Question: Due to a limitation of the Javascript library I'm using, I can't assign an id to a '<div>'. Unfortunately, I don't know how to attach a Tooltip object from Tipped, a Javascript tooltip library, to the element without an id. I don't know if this is possible, but I'm trying to find the object via other means which will hopefully allow me to modify the id.
The element I'm looking for is a button on a toolbar, but it's not an HTML button. It's a '<div>' that has CSS styles and Javascript events assigned to make it look and feel like a button. I know the class name of the parent and I know the id of the grandparent '<div>', but that's as much as I know. Part of the issue is that there doesn't seem to be a good reference for how to iteratively operate on HTML objects once you get a reference to them. I've seen plenty of examples like this:
'''
var x = document.getElementsById("asdf")
'''
but no follow-up code showing how to actually do anything. What's in x? What methods does it have? I know of innerHTML and innerTEXT, but I can't figure out if they apply to x, a child of x, or ???. The Chrome console has helped a little bit, but I'm basically lost.
This is the relevant code for my button:

As you can see, there is no id on the Export button, but the parent has a class name and the grandparent has an id. The other snag is that the grandparent's id isn't static. It always starts with "dhxtoolbar" and there is only one toolbar on the page, but I haven't been able to make a regex search find the toolbar.
Ultimately, I'd like to be able to attach a Tipped tooltip to the Export button. I think Tipped requires an id, but maybe it doesn't. Regardless, I'd like to understand more about how to iterate through the DOM and, as a bonus, figure out how or if I can change the id of an element on a live page. Thanks.
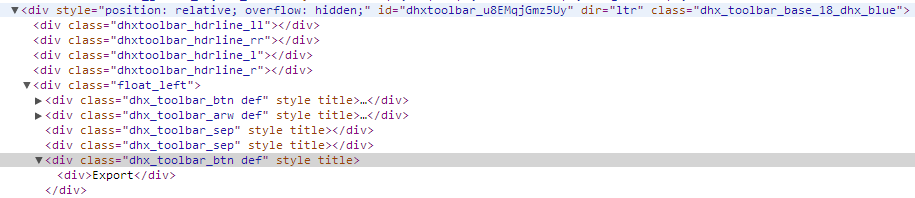
Answer: This is what I was trying to have explained:
'''
var Obj = document.getElementsByClassName("classname");
var ObjChildren = Obj[0].getElementsByTagName("tag")
var searchText = "string";
for (var i = 0; i < ObjChildren.length; i < i++) {
if (ObjChildren[i].innerHTML == searchText) {
console.log(ObjChildren[i].innerHTML);
}
}
'''